Question:
I am looking to create this kind of card layout how to get that blue on both side of the card.
The only thing i would like to know is how to get that blue on left and right side of the card.
'''
.card {
height: 300px;
width: 400px;
background: #f1f1f1;
}
'''
'''
<div class="card">
<h2>Title</h2>
</div>
'''
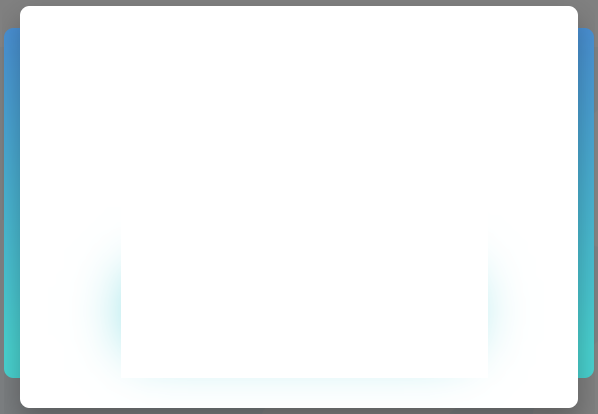
Answer: You need to wrap The card with container with two childern.
1- Then add 'overlay' div with absolute positioning (this will be the blue side)
2- The card (white div)
N.P: I've added 'flex' to body just to center the card, no need for it.
Example:
'''
body {
background-color: gray;
display: flex;
}
.card-container {
position: relative;
height: 300px;
width: 400px;
margin: auto;
}
.overlay {
position: absolute;
top: 5%;
left: 0;
width: 100%;
height: 90%;
background: linear-gradient(#4180B9, #42BDBB);
border-radius: 5px;
}
.card {
z-index: 2;
position: relative;
width: 90%;
height: 100%;
margin: auto;
background-color: #fff;
border-radius: 5px;
}
'''
'''
<div class="card-container">
<div class="overlay"></div>
<div class="card">
</div>
'''